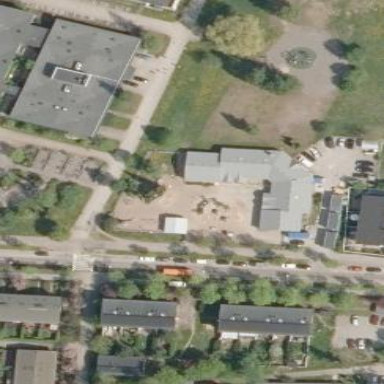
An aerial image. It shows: Kindergarten.